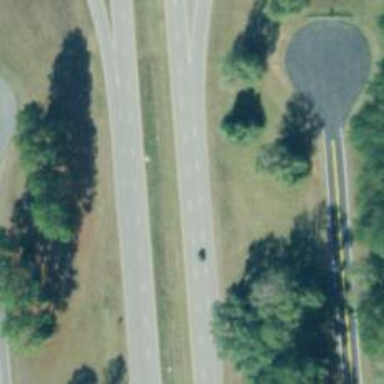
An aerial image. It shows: Expressway with asphalt surface classified as trunk highway.